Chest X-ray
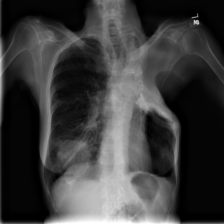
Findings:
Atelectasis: negative
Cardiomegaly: negative
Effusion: negative
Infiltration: negative
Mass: positive
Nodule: positive
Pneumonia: negative
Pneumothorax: negative
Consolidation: negative
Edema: negative
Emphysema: negative
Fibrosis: negative
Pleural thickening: negative
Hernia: negative